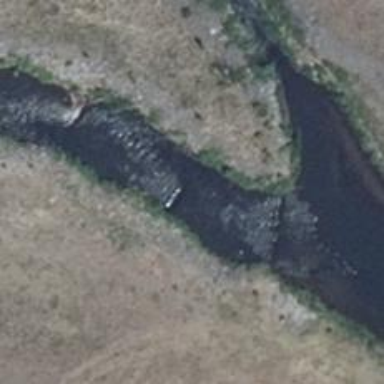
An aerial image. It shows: Weir in waterway.